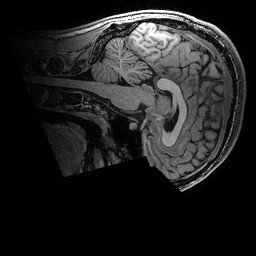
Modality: T1w
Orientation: sagittal
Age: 19
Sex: male
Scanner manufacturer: ge
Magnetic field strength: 3 T
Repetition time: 0.007 s
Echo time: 0.00342 s